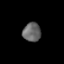
Tissue: lung
Cell type: Endothelial cells
Senescence score: 0.6206
Nuclear area (px): 337
Mean DAPI intensity: 101.312